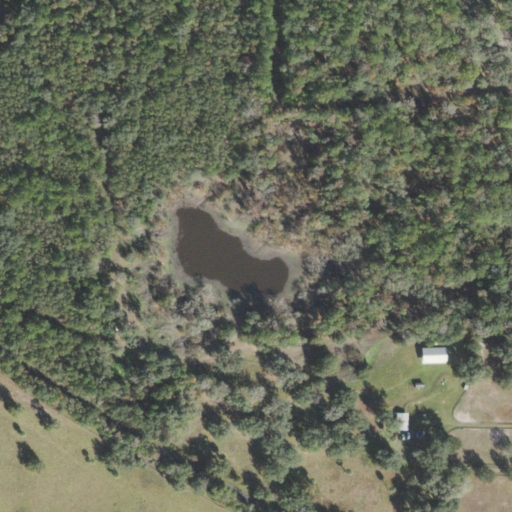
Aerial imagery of plain(s) in Florida named Stokes Flat containing evergreen forest, pasture, open development, woody wetlands, shrub, herbaceous wetlands, grassland, open water, low intensity development, and high intensity development